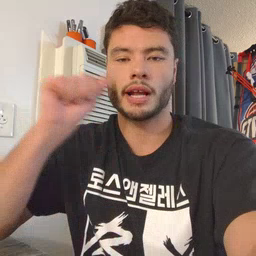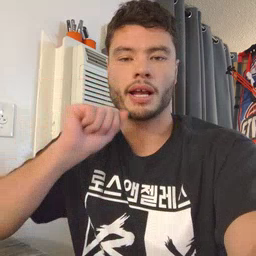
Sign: aunt